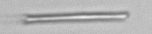
Label: fiber